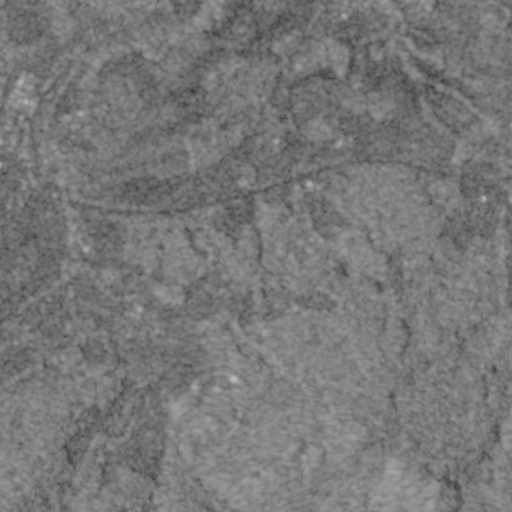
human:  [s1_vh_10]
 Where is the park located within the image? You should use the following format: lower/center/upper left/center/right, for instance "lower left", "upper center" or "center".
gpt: The park is located in the upper of the image.
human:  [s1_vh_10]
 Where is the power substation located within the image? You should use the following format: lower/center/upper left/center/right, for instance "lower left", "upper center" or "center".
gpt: The power substation is located in the center left of the image.
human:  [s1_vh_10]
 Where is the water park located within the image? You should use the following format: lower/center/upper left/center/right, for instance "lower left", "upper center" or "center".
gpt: The water park is located in the upper left of the image.
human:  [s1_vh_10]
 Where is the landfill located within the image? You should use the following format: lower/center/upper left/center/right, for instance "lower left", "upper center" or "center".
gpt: There is no landfill in the image.

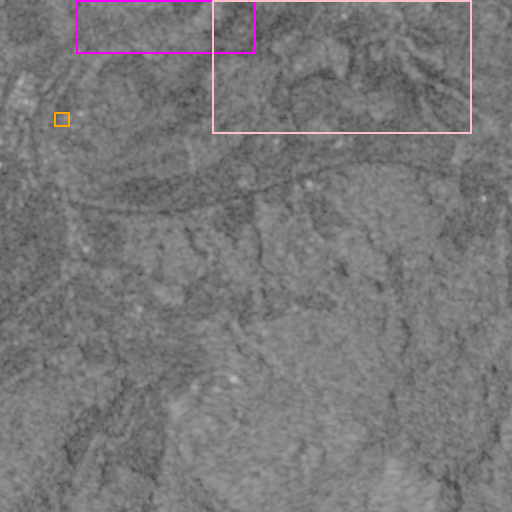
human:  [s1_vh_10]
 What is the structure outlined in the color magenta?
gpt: The structure outlined in magenta is a crop field.
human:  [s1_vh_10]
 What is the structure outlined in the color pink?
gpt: The structure outlined in pink is a park.
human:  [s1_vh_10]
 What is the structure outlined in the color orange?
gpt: The structure outlined in orange is a water park.
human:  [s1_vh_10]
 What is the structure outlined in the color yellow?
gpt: There is no yellow outline.